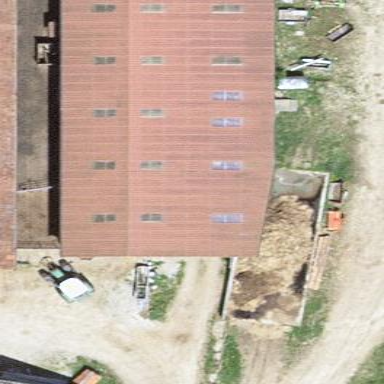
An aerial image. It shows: Farm auxiliary building.